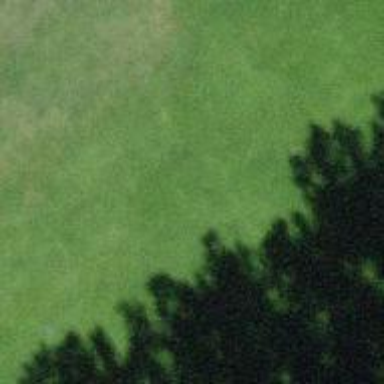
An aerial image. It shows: View of golf hole.